Question: I am unable to send an IM message using UCMA 4.0 SDK I have followed all the Steps given in the below video tutorial, But alas no success.
I am using UCMASampleHelper class as mentioned in the below video tutorial.So please help me debug this issue as i have never used the UCMA 4.0 SDK before to send IM.
When I use the Lync Client SDK from C# i have no issues in sending the IM.
The deployment server will not have any lync client installed on its machine.
<URL>
I getting the below error

I have the following credentials
ServerFQDN: (office365 online server)
UserURI: (Lync Email address)
Password: (Lync Email Password)
it gives me the error "No such host found". But my client say this is the correct FQDN
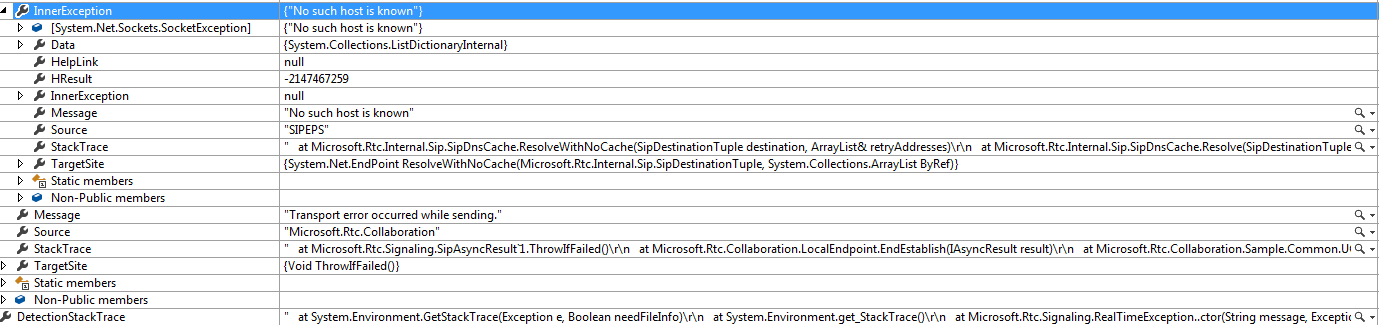
Answer: based on the article: <URL>, the API doesn't apply to Lync Online and it's not officially supported in Office 365 at this moment.
Posted by Neo Yu MSFT Support
<URL>